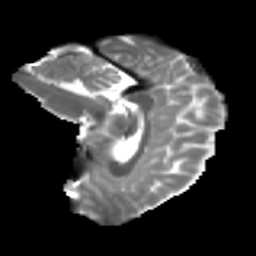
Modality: T2w
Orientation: sagittal
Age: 22
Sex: female
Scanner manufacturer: ge
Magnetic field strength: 3 T
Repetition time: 7.8 s
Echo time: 0.0606 s